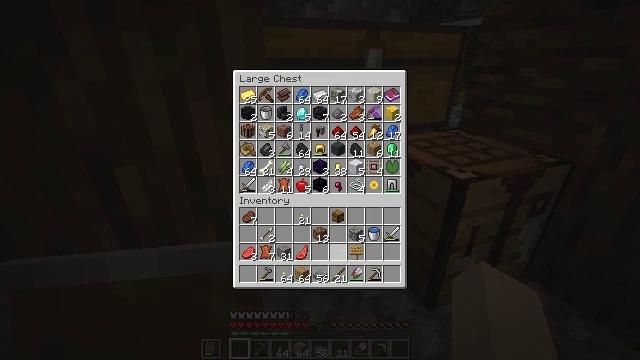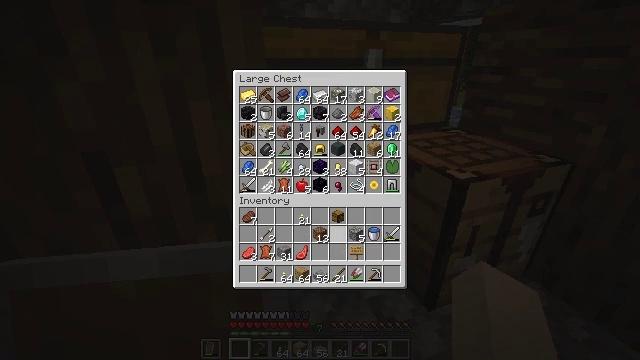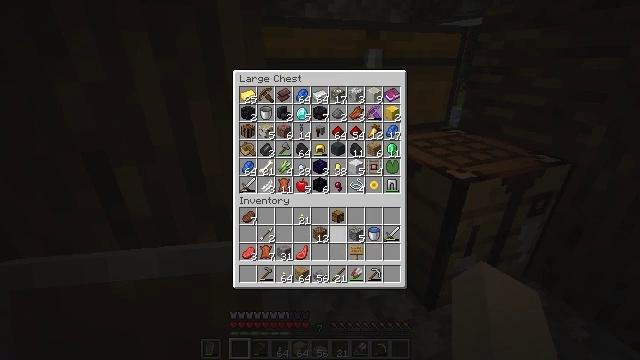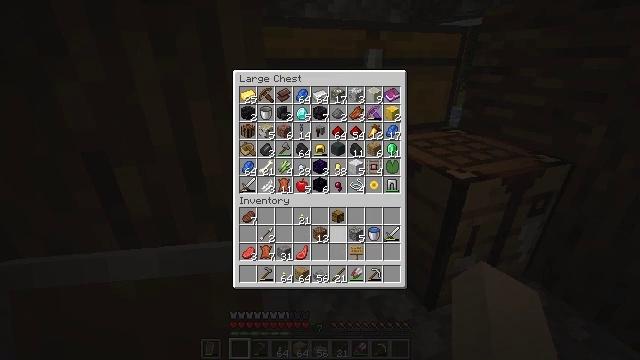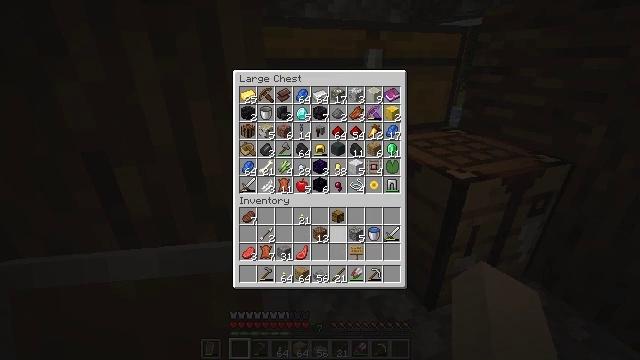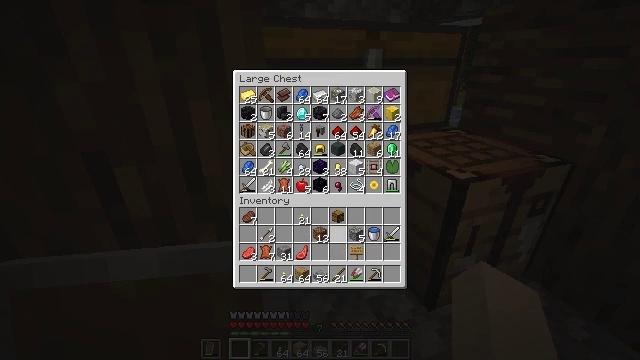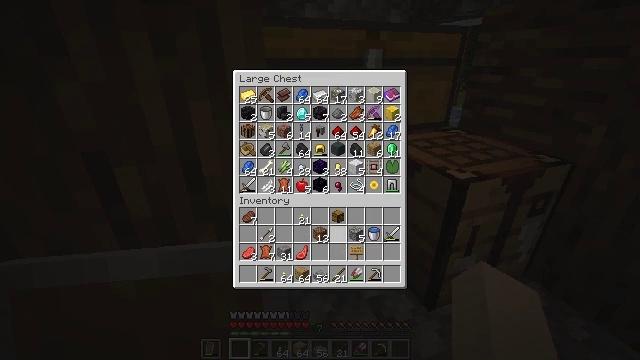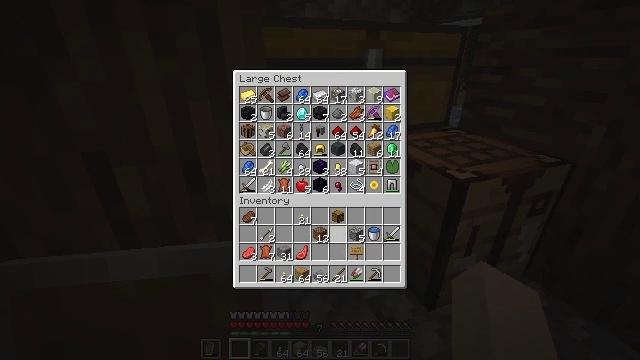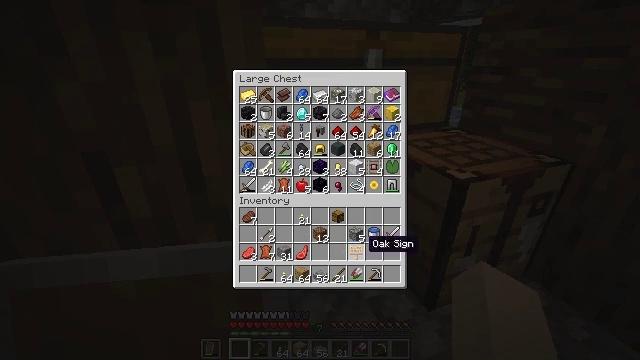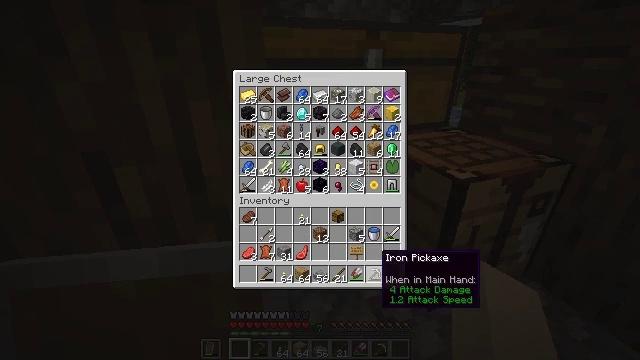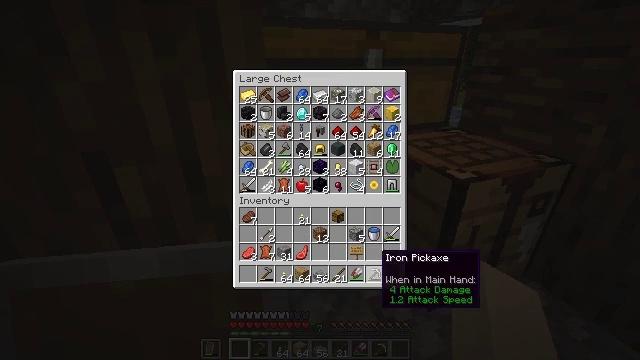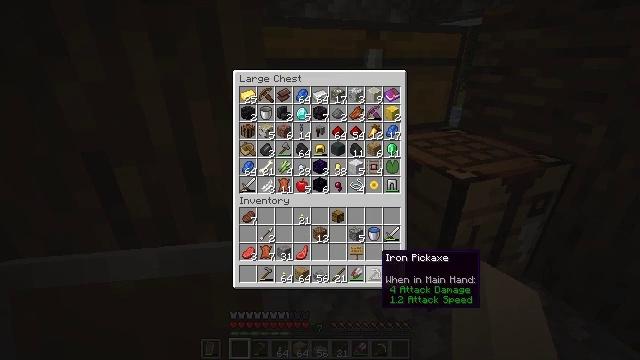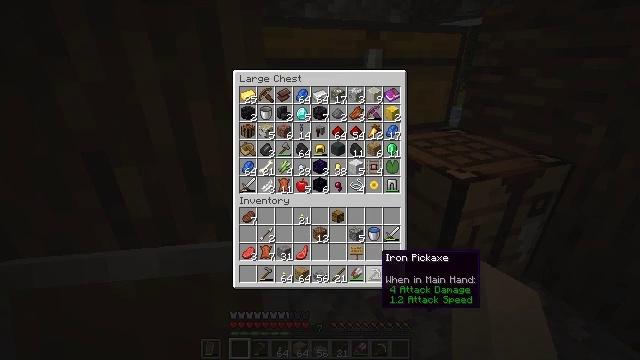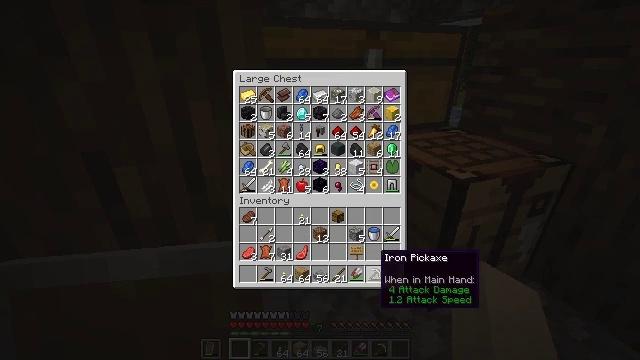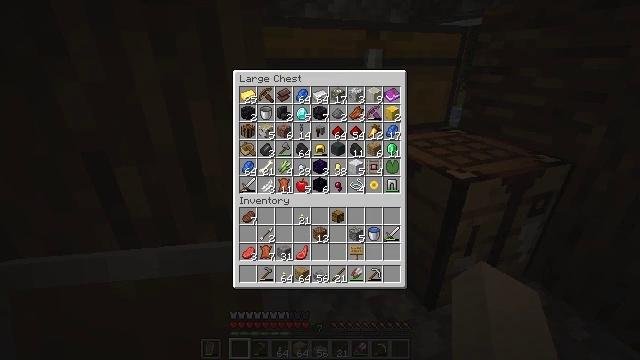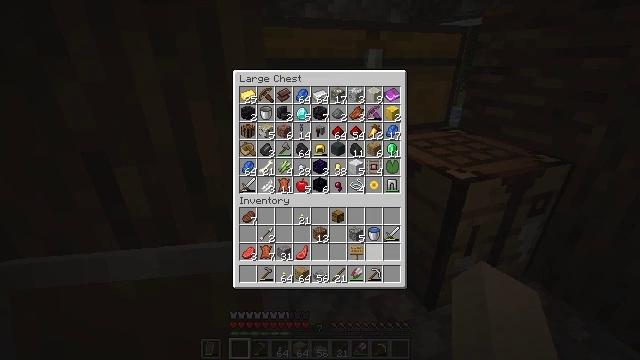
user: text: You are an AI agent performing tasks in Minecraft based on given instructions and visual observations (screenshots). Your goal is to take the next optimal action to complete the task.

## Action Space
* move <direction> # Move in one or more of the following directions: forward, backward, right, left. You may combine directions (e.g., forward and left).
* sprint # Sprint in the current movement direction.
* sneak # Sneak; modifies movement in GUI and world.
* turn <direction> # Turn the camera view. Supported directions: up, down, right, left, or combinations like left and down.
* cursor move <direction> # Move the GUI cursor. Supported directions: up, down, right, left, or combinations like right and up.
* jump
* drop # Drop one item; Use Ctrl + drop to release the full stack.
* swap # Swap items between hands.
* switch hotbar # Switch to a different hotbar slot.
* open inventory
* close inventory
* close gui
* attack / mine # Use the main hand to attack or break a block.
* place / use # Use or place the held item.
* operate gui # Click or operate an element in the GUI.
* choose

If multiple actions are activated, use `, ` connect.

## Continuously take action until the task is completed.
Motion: motion action
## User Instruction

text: Left click on the bell to mine it.
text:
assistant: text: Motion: sneak, turn up
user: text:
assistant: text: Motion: sneak
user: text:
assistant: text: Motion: sneak
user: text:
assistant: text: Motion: sneak
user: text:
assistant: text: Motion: sneak
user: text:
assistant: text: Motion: sneak
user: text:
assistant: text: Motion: sneak
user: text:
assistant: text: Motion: sneak, turn right and down
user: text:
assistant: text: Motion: sneak, turn right and down
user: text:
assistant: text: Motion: sneak
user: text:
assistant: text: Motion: sneak
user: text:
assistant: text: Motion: sneak
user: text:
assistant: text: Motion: sneak
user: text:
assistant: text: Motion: sneak
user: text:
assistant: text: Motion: sneak
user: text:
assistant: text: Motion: sneak
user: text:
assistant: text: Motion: sneak
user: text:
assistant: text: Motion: sneak
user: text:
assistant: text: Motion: sneak, turn right
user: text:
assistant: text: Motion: sneak
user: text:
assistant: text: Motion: sneak
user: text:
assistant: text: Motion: sneak
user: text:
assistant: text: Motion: sneak
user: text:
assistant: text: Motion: sneak
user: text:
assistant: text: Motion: sneak, turn left and down
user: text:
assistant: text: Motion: sneak
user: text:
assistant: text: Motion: sneak
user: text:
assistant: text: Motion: sneak
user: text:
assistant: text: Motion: sneak
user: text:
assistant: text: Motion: sneak, use / place